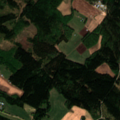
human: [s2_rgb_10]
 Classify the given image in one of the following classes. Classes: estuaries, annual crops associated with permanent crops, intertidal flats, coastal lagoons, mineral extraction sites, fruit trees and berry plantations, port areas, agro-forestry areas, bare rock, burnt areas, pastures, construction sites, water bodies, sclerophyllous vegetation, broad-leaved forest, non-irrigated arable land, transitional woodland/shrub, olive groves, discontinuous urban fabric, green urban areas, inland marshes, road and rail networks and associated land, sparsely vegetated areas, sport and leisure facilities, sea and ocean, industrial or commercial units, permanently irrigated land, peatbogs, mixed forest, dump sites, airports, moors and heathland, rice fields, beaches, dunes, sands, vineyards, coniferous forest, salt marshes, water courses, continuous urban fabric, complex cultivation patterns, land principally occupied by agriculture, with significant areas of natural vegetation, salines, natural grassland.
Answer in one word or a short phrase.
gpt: land principally occupied by agriculture, with significant areas of natural vegetation, coniferous forest, mixed forest